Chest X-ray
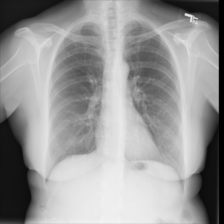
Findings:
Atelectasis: negative
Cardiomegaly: negative
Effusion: negative
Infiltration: negative
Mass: negative
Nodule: negative
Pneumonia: negative
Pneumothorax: negative
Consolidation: negative
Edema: negative
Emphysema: negative
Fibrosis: negative
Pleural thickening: negative
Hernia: negative